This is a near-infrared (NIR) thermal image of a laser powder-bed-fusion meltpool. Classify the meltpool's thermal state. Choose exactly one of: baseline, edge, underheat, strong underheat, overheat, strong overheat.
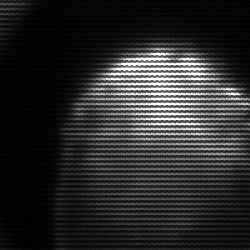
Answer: edge